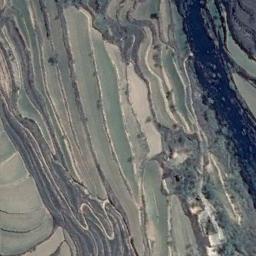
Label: terrace